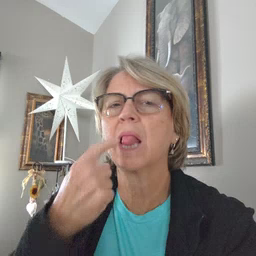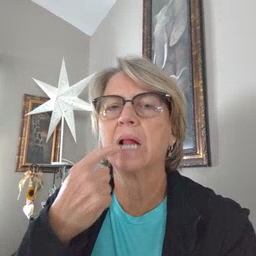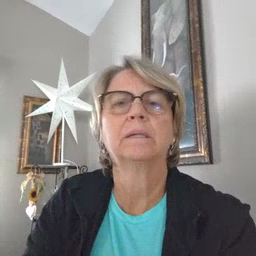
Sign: tongue